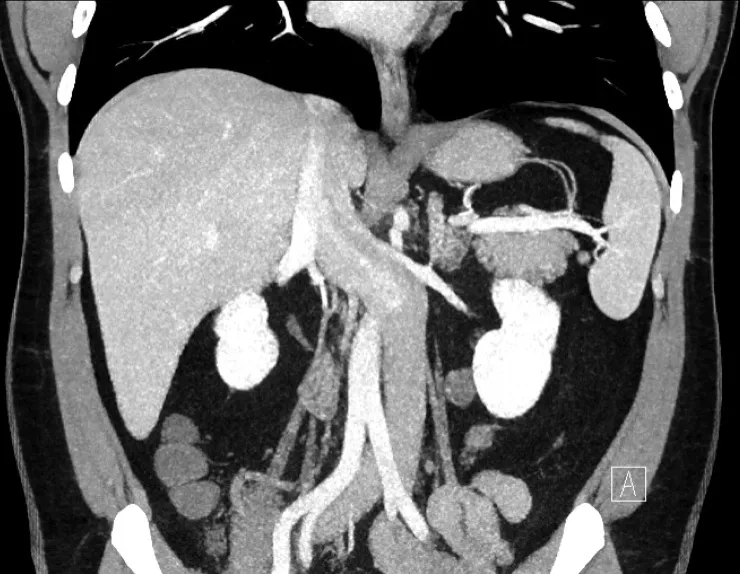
Abdominal CT showing IVC located at the left side of the Aorta.
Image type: radiology (ct)